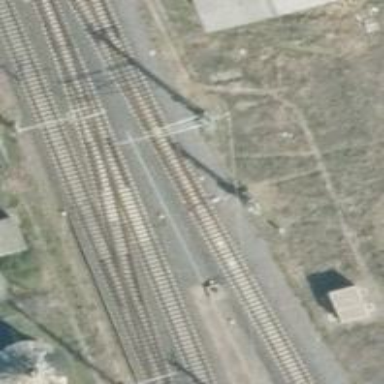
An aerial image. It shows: Railway switch with the turnout pointing to the right.